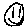
Label: smiley face